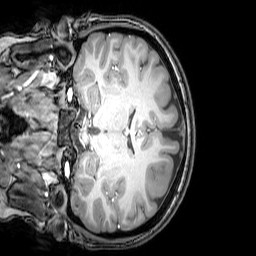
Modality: T1w
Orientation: coronal
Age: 20
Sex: female
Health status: healthy
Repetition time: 0.081 s
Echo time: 0.037 s